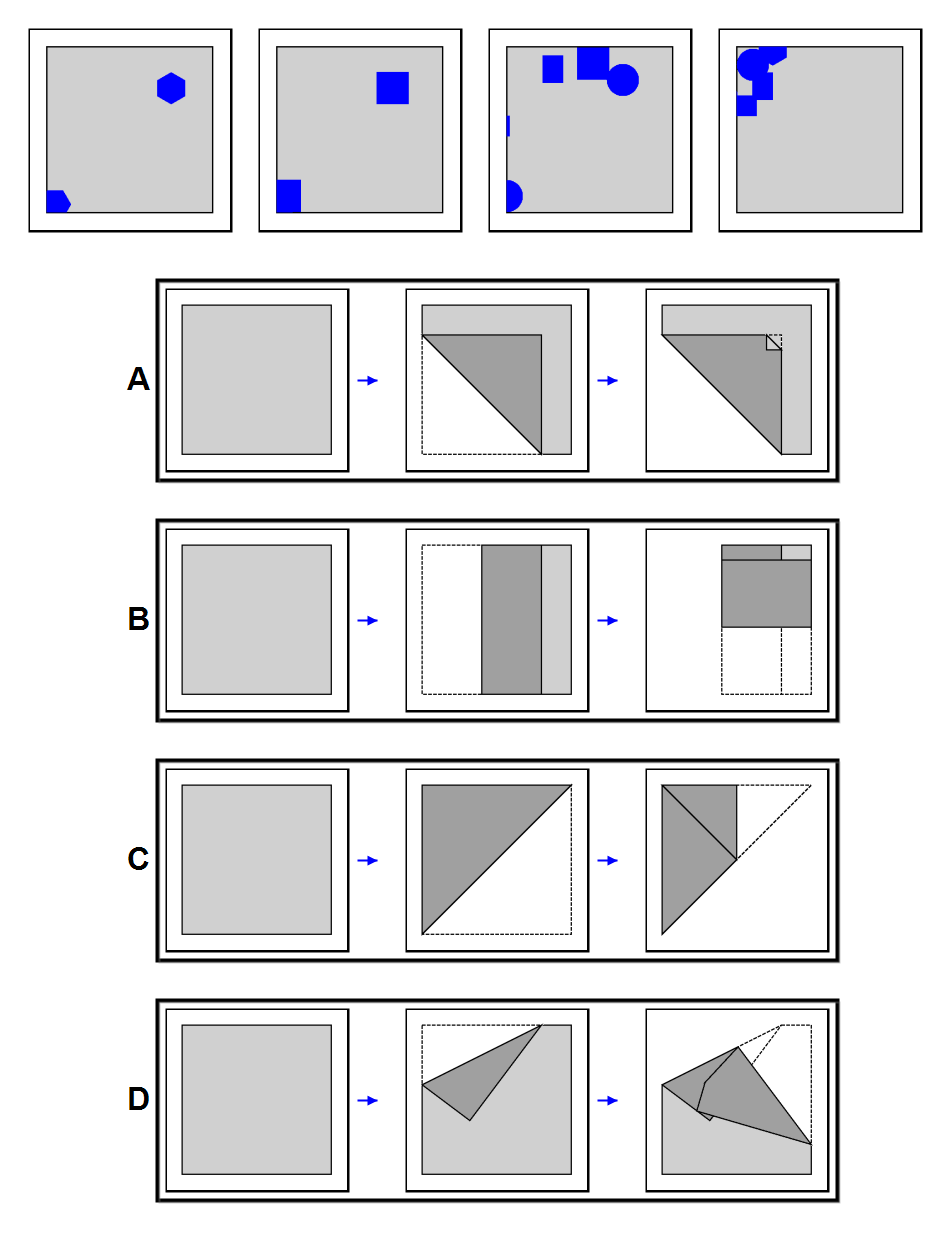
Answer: A